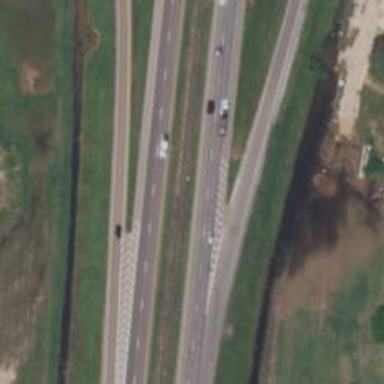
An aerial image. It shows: Motorway link.